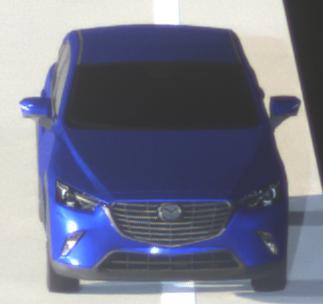
Make: Mazda
Model: CX-3 SKYACTIV-G 120
Detailed model: CX-3 (DK)
Model produced from: 2015/06
Model produced until: 2018/06
Doors: 5
Color: blue
Road condition: dry road
Daytime: night
Contrast: high contrast